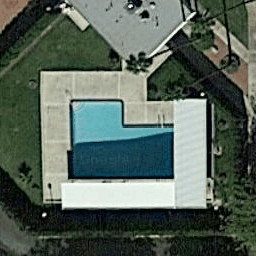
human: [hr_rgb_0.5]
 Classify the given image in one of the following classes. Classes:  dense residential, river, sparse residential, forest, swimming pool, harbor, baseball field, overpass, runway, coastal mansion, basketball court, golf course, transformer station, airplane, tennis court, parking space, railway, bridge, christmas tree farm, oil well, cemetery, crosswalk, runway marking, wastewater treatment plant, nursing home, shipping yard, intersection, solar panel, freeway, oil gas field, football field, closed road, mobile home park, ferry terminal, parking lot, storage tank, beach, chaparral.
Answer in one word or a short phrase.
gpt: swimming pool